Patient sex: M
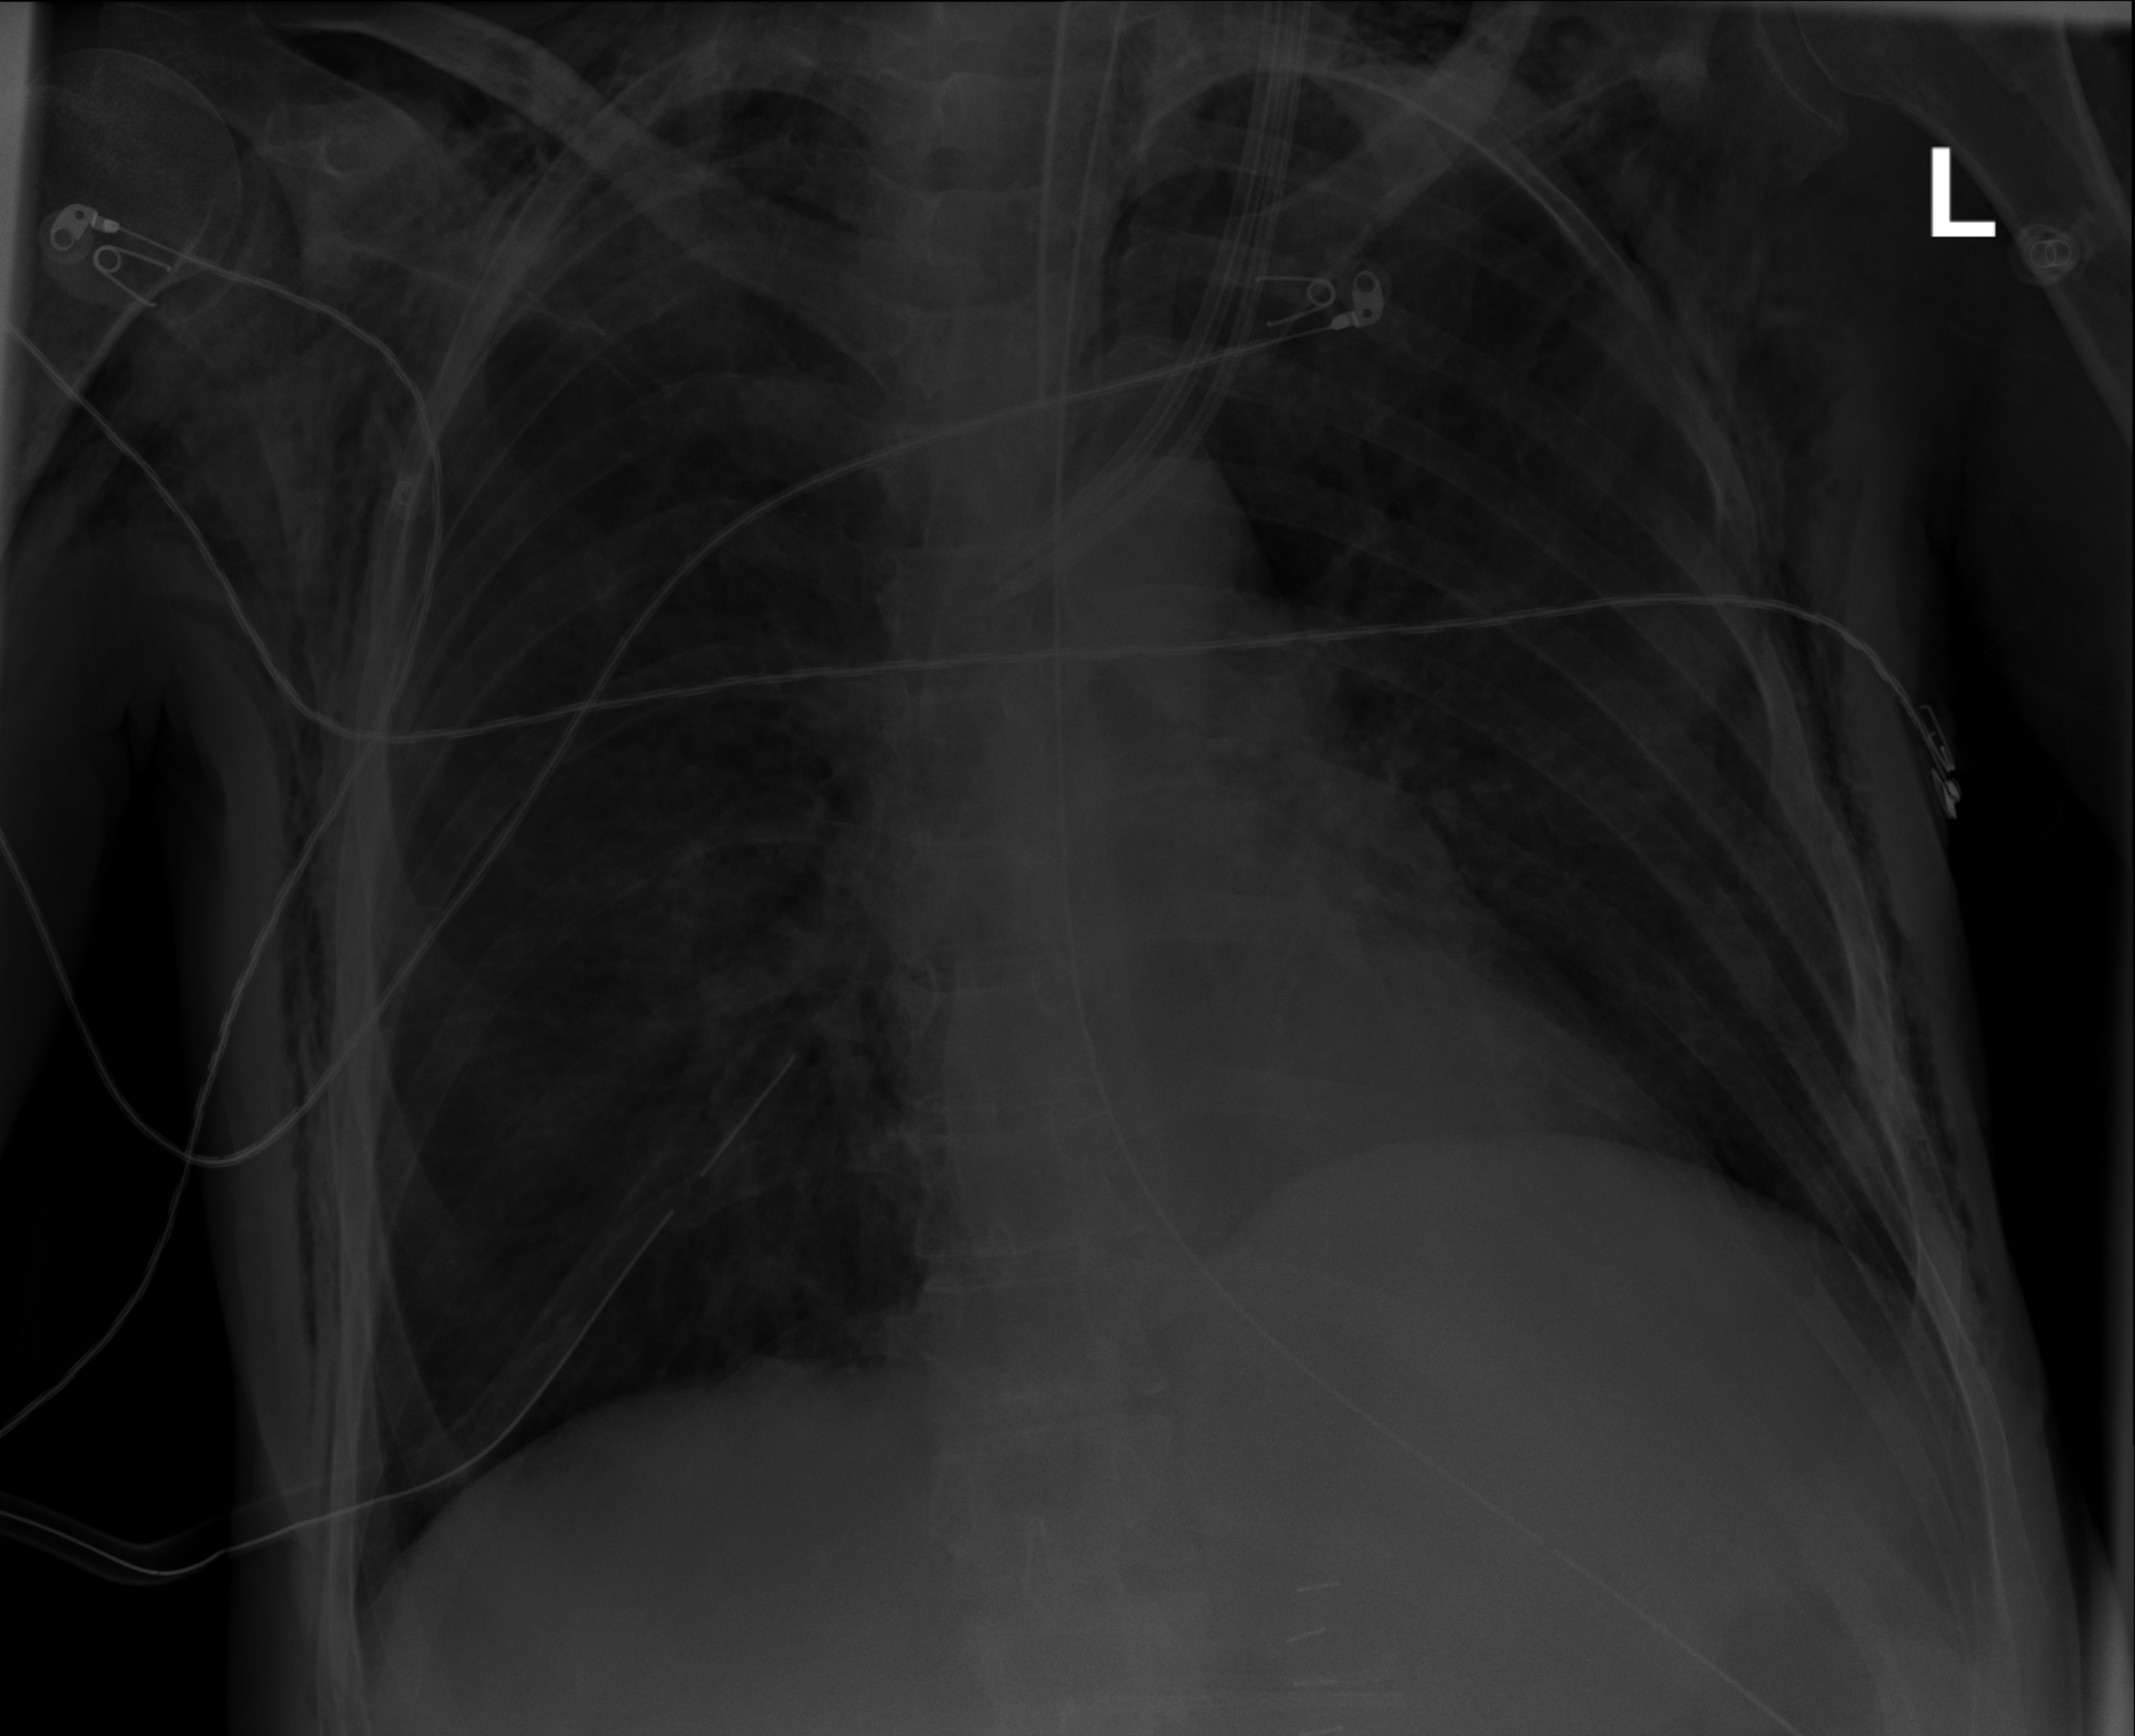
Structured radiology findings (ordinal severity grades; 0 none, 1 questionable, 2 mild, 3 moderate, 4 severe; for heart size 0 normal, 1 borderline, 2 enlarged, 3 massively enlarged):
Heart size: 0
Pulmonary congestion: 0
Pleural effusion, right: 0
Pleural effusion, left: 0
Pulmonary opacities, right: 1
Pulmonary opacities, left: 0
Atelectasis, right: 2
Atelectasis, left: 2